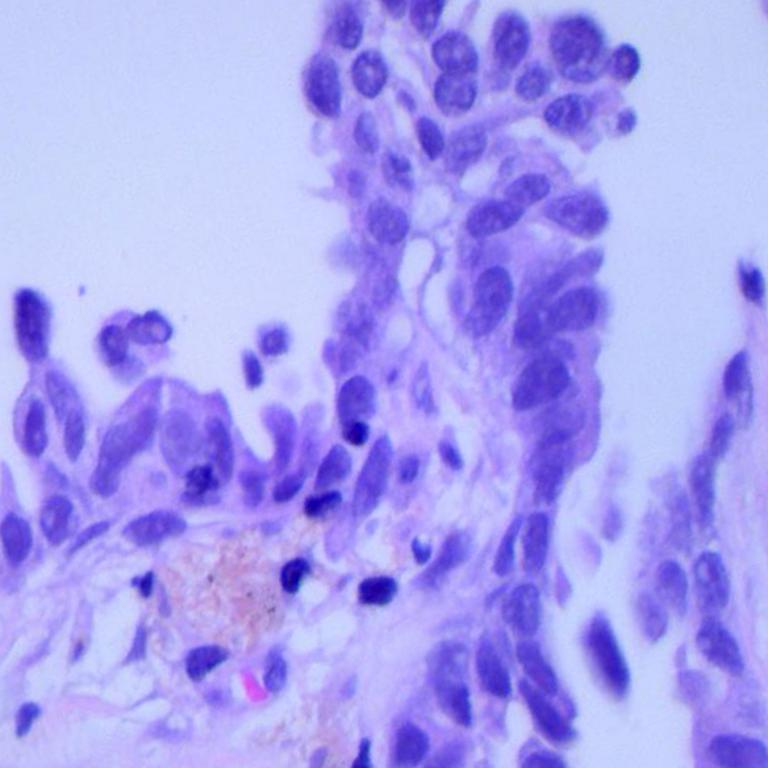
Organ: lung
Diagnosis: adenocarcinomas